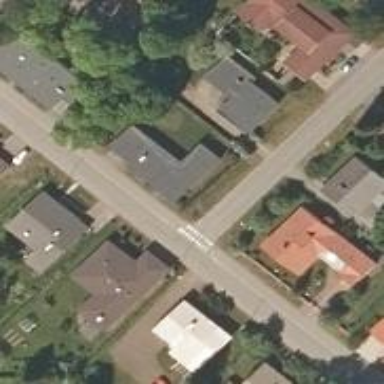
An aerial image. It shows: Road with "give way" sign.